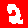
Digit: 2